Field crop: maize
Growth stage: 2
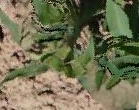
Species: maize